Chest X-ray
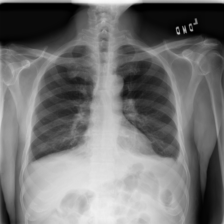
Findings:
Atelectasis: negative
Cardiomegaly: negative
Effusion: negative
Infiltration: negative
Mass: negative
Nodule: negative
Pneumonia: negative
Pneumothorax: negative
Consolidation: negative
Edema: negative
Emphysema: negative
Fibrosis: negative
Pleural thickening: negative
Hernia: negative